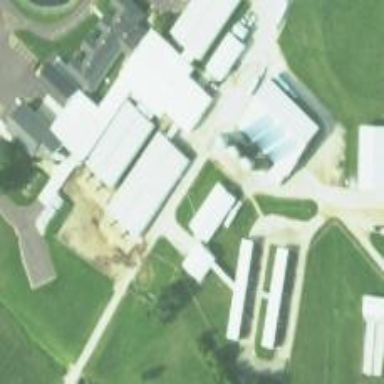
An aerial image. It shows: Farm auxiliary building.